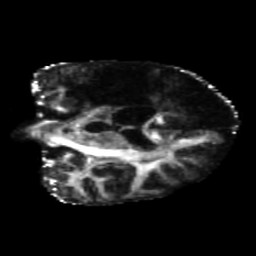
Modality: FA
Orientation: coronal
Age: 63
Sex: female
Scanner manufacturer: siemens
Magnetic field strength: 3 T
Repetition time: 5.47 s
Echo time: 0.0854 s